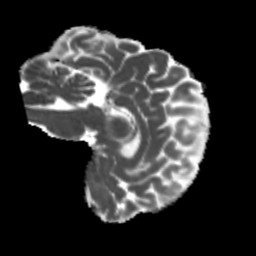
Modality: MD
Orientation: sagittal
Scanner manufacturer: siemens
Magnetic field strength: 3 T
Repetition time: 4 s
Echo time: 0.0594 s